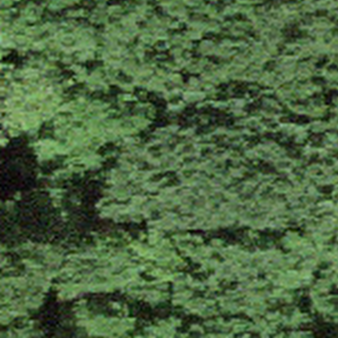
Label: other